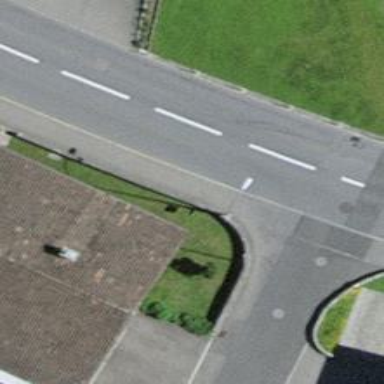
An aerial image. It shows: Bus stop with platform for public transport.